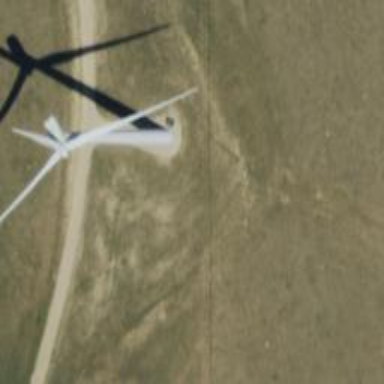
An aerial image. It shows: Wind generator using wind turbines of horizontal axis.